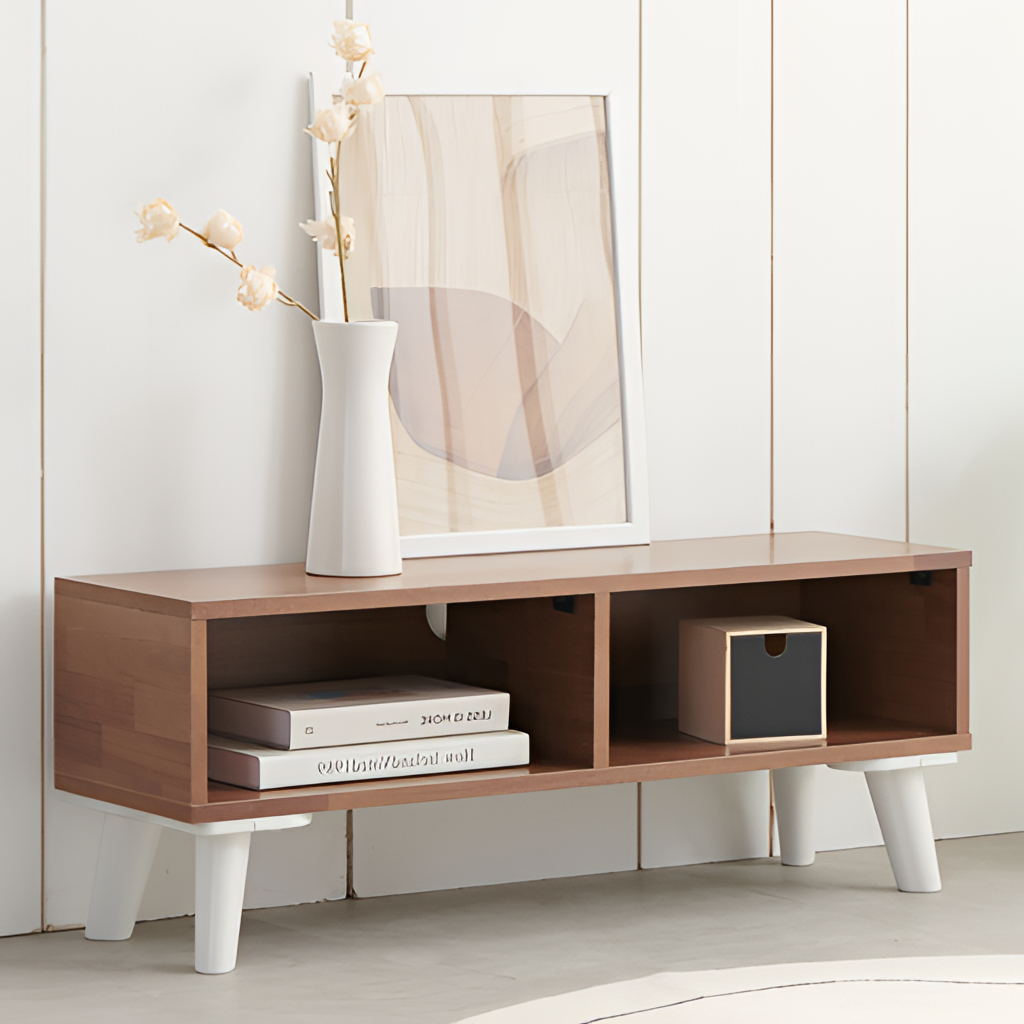
living room, wood console table, white panel wallpaper, with vertical striped pattern, modern, concrete flooring, with solid pattern